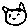
Label: cat